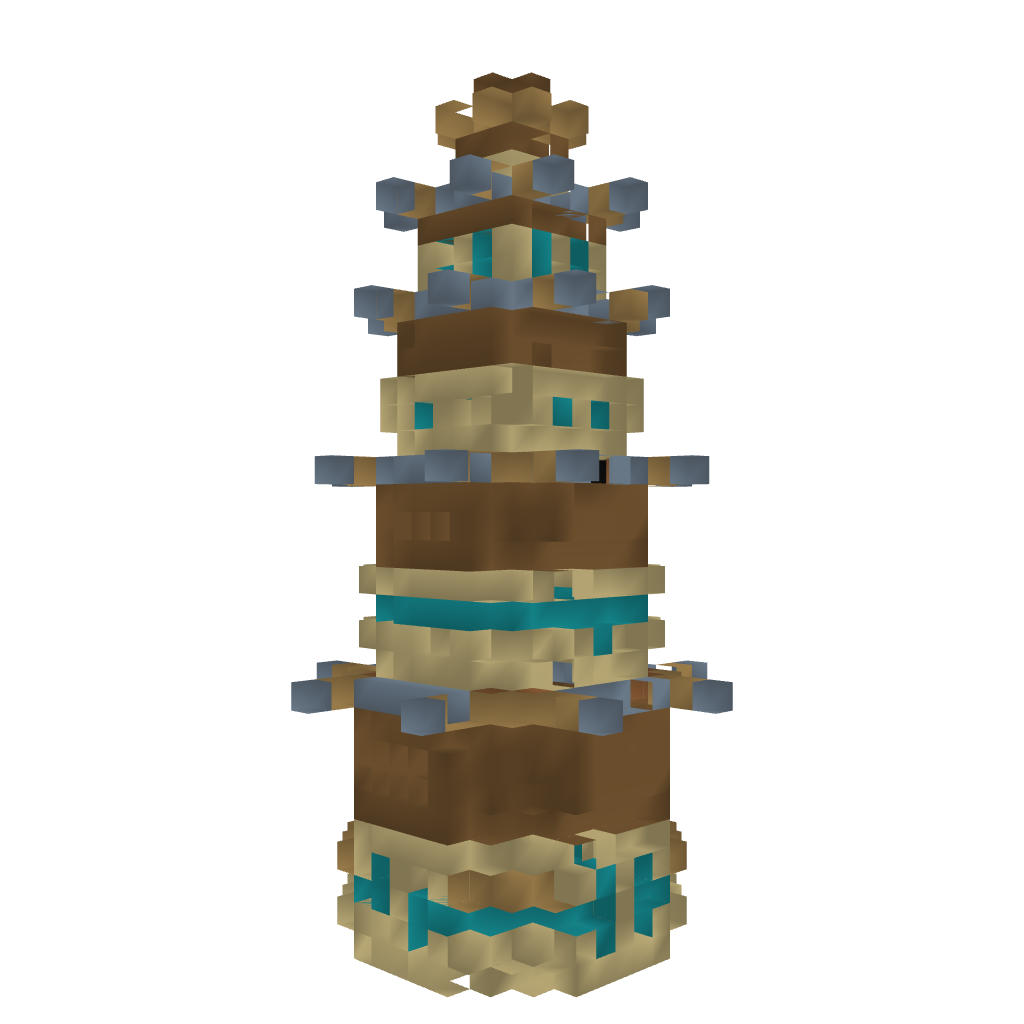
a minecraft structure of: Pagoda of LIGHT